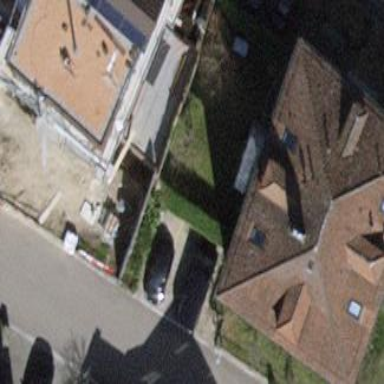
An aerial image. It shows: Hipped-roof building with apartments.